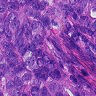
Metastatic tissue present: yes